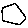
Label: hexagon